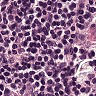
Metastatic tissue present: no